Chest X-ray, PA view. Patient: 52 years old, sex F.
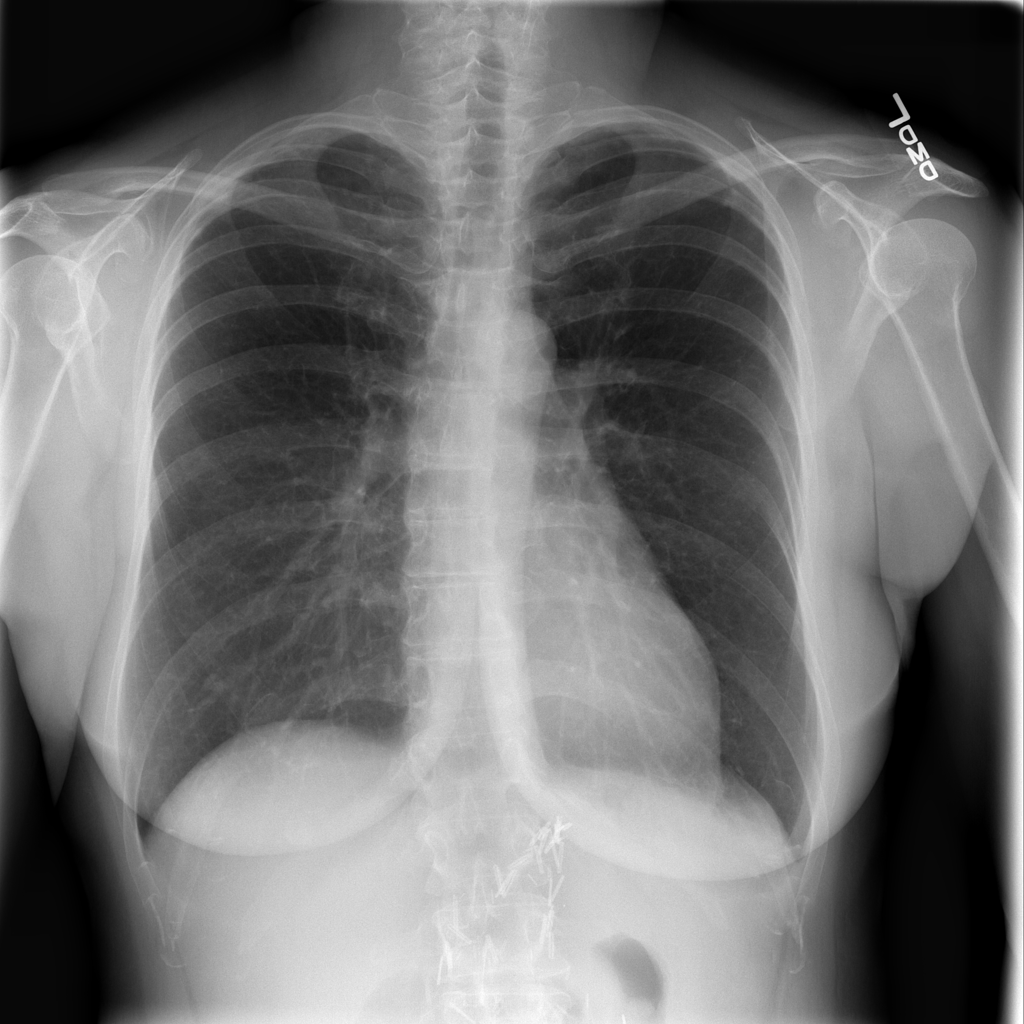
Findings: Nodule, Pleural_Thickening